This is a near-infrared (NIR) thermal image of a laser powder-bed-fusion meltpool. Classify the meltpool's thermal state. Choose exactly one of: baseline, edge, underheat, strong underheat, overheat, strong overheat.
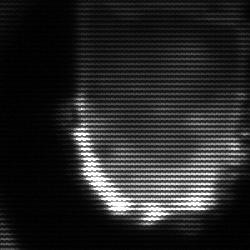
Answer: baseline